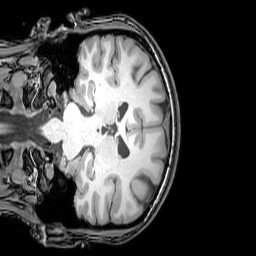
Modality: T1w
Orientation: coronal
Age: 24
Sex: female
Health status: healthy
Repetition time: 0.081 s
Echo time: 0.037 s